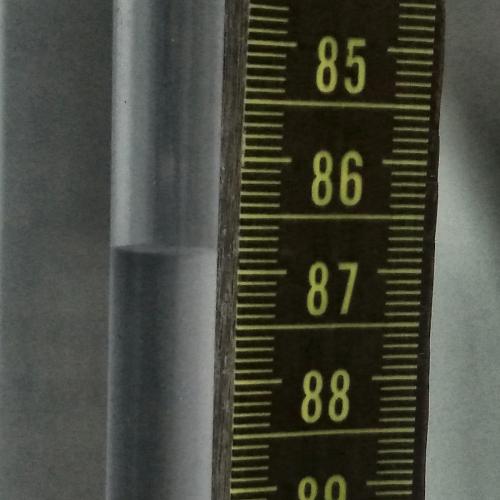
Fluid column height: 86.8 cm